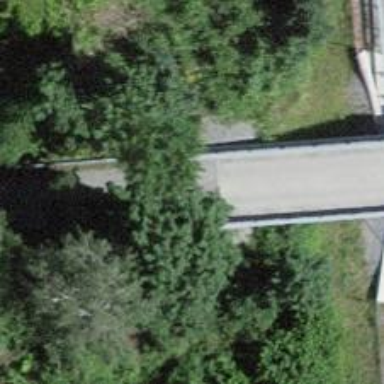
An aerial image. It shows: Unclassified road on bridge.